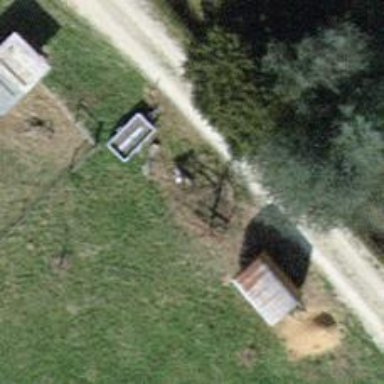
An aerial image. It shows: Red bench.